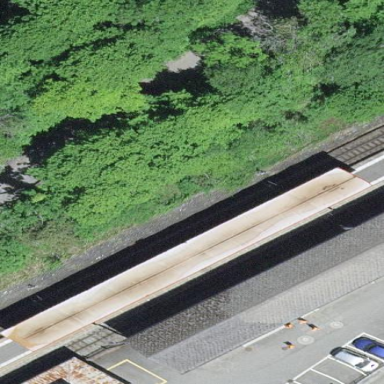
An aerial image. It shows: Platform for public transport at railway station.